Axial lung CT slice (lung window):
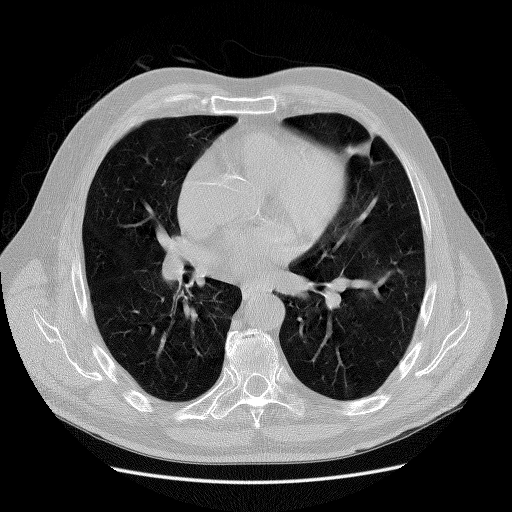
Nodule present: no